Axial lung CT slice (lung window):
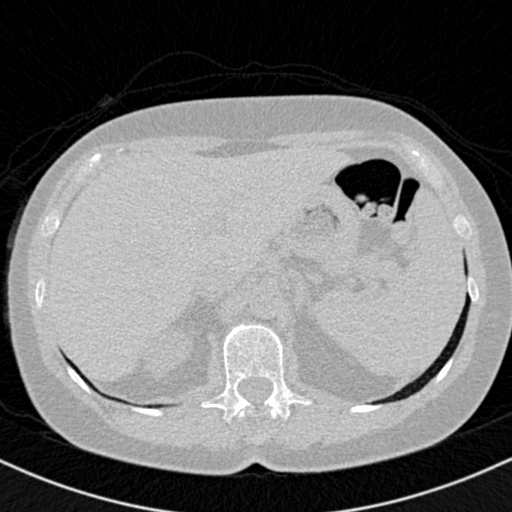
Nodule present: no